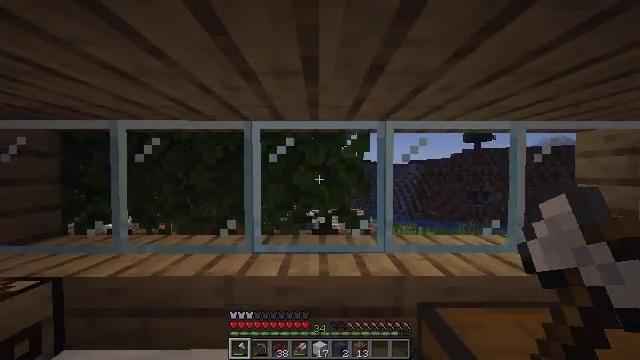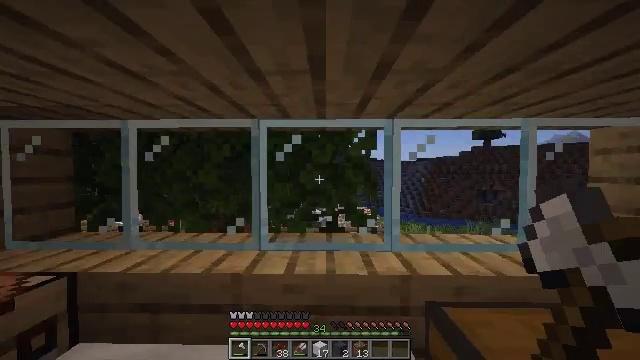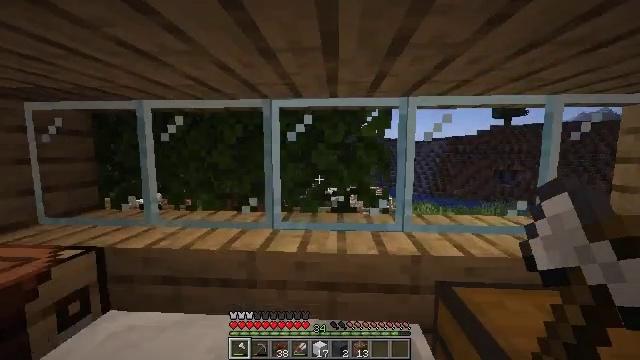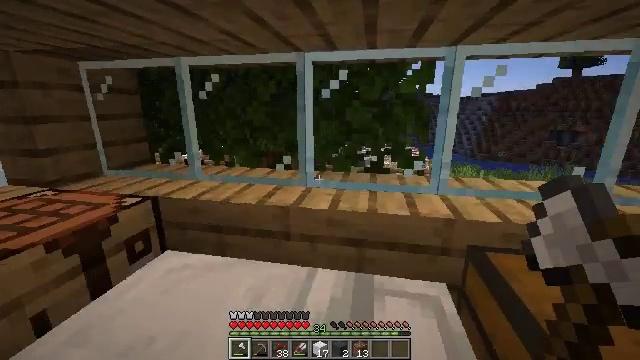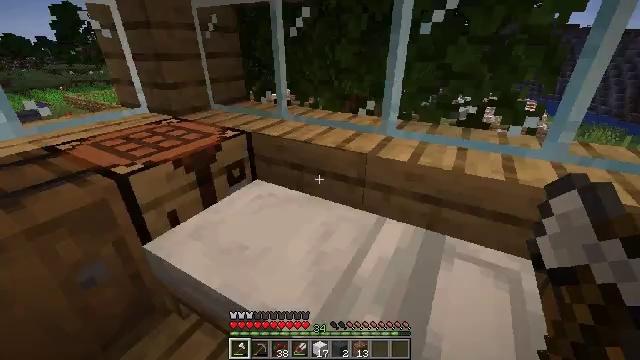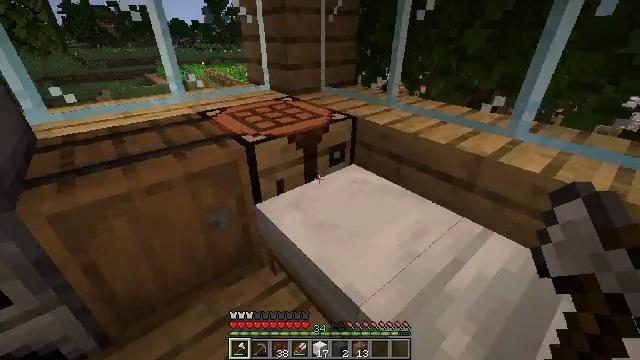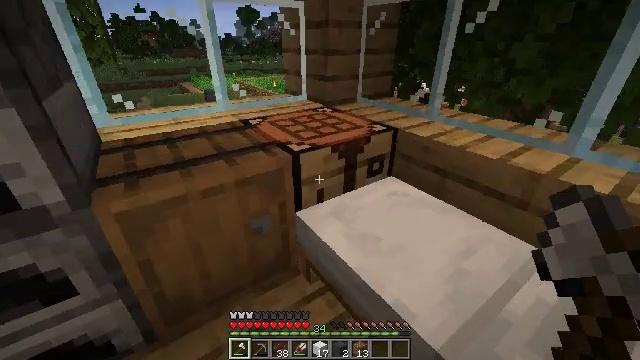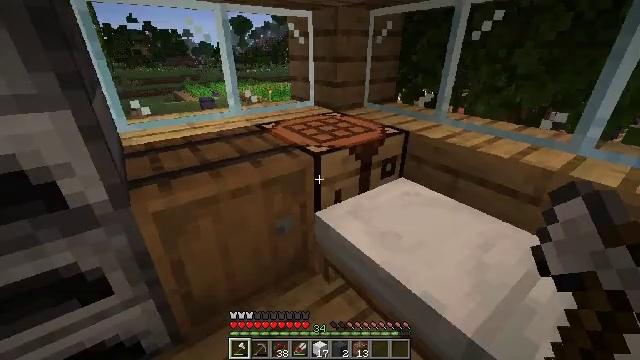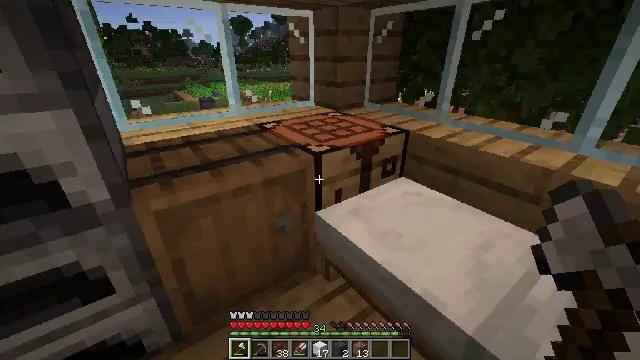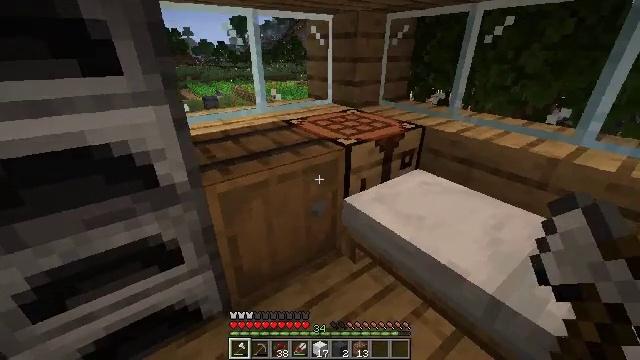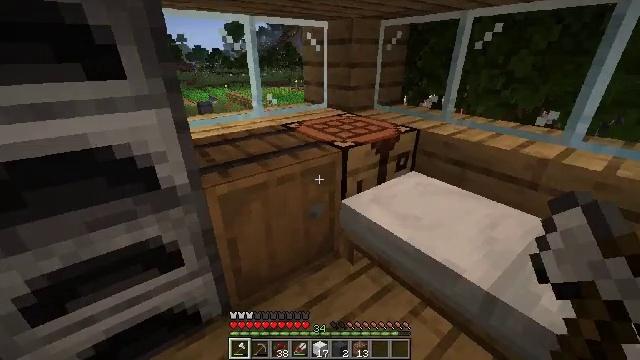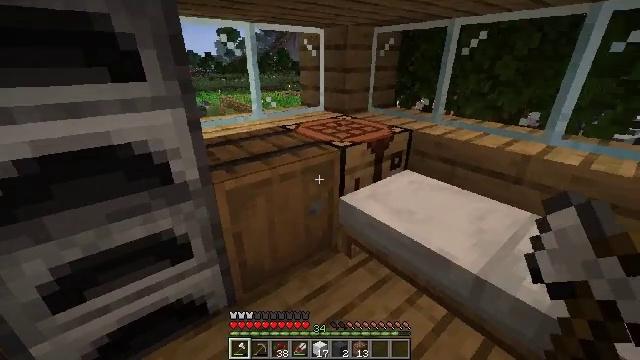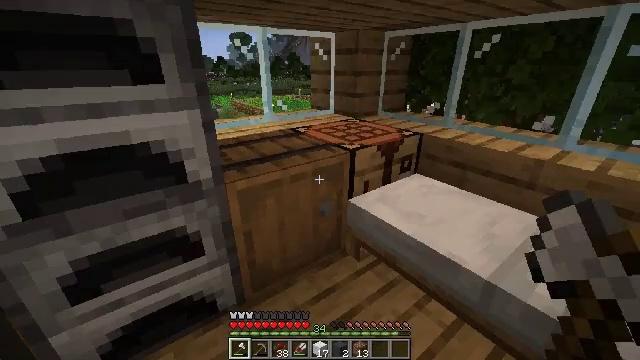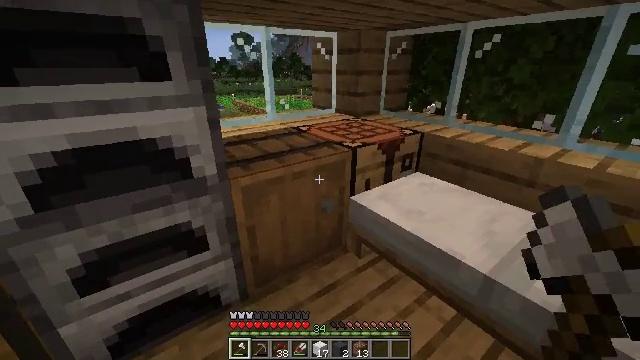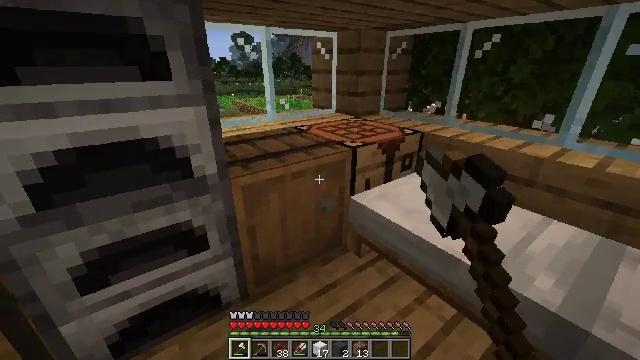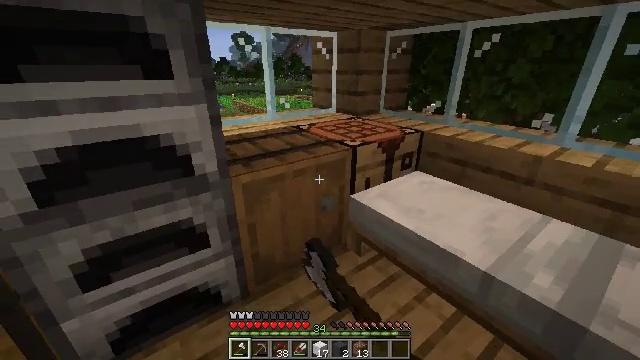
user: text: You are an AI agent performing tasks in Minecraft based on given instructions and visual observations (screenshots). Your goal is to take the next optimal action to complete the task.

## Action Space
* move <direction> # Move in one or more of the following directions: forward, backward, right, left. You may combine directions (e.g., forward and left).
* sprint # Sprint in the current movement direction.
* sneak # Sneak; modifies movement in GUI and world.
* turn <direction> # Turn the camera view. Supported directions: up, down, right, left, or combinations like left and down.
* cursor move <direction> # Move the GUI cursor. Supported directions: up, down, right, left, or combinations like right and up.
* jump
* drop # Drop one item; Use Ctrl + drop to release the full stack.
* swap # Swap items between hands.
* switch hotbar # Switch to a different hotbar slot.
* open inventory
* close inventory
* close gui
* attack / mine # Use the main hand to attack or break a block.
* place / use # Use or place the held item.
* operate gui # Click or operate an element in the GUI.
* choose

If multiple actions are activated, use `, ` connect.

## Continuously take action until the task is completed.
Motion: motion action
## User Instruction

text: Get black dye by crafting it from ink sacs.
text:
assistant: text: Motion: turn left
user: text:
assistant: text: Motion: turn left and down
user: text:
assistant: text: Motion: turn left and down
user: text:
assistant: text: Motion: turn left and down
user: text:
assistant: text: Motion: move left, turn left and down
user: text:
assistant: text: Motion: move left, turn left and up
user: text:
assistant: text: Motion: move back and move left, turn right and up
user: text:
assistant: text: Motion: move back and move left
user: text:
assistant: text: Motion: move back
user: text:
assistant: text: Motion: turn right and up
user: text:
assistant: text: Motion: turn right
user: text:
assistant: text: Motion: turn left
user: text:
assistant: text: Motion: use / place
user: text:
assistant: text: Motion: use / place
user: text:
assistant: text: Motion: use / place
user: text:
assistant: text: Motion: use / place
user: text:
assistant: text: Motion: no_op
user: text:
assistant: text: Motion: open gui
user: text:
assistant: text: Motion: no_op
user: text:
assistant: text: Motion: no_op
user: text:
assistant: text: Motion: cursor move down
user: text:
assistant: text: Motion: cursor move down
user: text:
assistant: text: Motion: no_op
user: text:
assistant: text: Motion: no_op
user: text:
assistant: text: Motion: no_op
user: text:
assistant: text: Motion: no_op
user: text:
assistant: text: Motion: cursor move down
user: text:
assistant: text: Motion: no_op
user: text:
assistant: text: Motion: no_op
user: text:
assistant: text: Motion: no_op